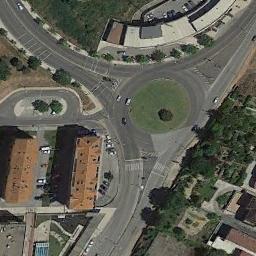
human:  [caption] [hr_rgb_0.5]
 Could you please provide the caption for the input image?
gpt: The roundabout with three exits and entrances is surrounded by some buildings and a lawn is in the middle of the roundabout .

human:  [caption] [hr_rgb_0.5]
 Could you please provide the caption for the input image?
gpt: There are several vehicles on the road at the roundabout of three roads  There are many buildings and some trees and a large lawn around the roundabout  Many cars are parked in the open space beside the roundabout .

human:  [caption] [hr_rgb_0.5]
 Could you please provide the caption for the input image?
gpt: The roundabout is next to buildings and trees .

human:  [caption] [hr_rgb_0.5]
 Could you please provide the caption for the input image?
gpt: There are many trees around the roundabout .

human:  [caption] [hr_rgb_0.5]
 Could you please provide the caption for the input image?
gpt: There are some green trees and buildings near the roundabout .